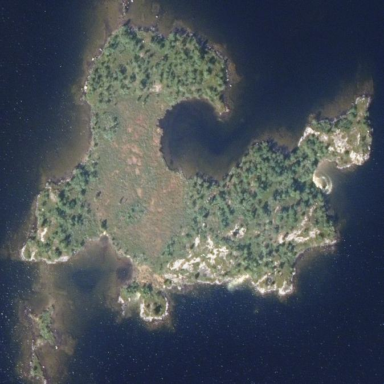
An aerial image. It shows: Islet.